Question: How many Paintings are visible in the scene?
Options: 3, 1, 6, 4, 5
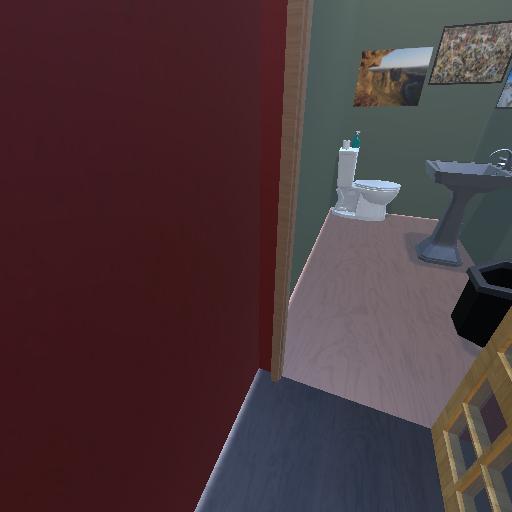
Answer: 3